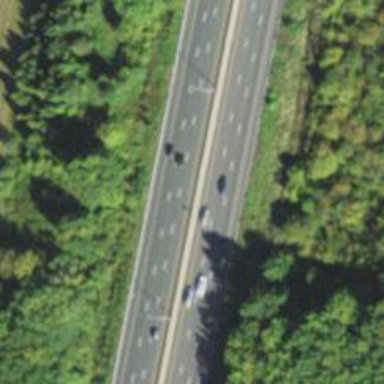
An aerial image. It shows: Motorway.